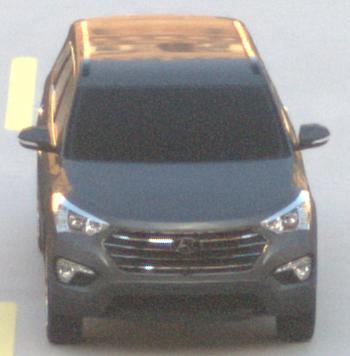
Make: Hyundai
Model: Santa Fe 2.4 GDI
Detailed model: Santa Fe (DM)
Model produced from: 2017/08
Model produced until: 2018/01
Doors: 5
Color: gray
Road condition: dry road
Daytime: sunrise or sunset
Contrast: low contrast